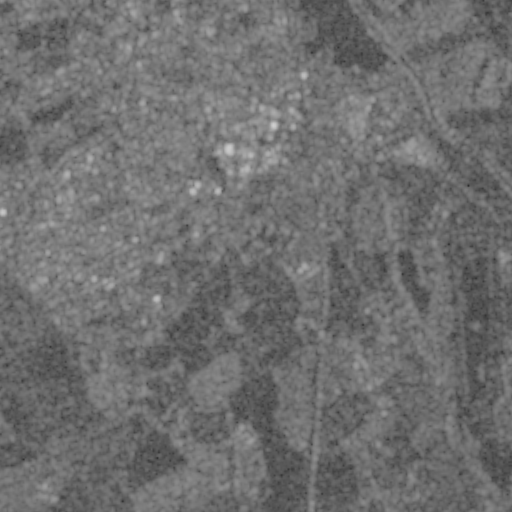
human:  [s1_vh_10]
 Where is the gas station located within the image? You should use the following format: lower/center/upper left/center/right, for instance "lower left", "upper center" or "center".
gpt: The gas station is located in the center left of the image.
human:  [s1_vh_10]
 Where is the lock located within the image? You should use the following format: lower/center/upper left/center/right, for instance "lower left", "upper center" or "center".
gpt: The lock is located in the center right of the image.
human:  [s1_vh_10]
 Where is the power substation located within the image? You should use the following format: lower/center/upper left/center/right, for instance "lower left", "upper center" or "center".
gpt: The power substation is located in the upper center of the image.
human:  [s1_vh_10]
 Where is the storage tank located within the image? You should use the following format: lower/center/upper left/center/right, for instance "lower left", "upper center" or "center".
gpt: The storage tank is located in the upper right of the image.
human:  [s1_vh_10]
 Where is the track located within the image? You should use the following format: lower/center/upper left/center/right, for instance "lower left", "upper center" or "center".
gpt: The track is located in the lower right of the image.
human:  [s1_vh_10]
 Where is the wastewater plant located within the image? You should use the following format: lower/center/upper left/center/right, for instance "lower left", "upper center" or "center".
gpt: The wastewater plant is located in the upper right of the image.
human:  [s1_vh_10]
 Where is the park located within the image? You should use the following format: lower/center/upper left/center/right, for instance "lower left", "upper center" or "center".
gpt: There is no park in the image.

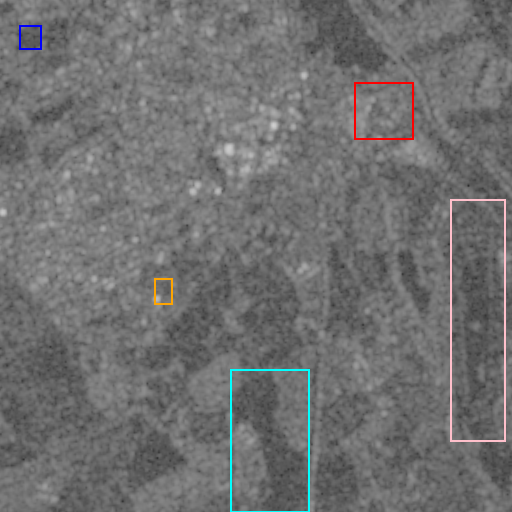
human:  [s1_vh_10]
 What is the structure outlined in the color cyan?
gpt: The structure outlined in cyan is a crop field.
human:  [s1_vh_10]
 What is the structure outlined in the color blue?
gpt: The structure outlined in blue is a park.
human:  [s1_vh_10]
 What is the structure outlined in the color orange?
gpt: The structure outlined in orange is a parking lot.
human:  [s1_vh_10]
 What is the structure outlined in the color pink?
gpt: The structure outlined in pink is a track.
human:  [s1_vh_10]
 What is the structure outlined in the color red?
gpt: The structure outlined in red is a wastewater plant.
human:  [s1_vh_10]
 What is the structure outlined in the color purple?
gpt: There is no purple outline.